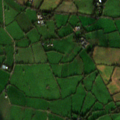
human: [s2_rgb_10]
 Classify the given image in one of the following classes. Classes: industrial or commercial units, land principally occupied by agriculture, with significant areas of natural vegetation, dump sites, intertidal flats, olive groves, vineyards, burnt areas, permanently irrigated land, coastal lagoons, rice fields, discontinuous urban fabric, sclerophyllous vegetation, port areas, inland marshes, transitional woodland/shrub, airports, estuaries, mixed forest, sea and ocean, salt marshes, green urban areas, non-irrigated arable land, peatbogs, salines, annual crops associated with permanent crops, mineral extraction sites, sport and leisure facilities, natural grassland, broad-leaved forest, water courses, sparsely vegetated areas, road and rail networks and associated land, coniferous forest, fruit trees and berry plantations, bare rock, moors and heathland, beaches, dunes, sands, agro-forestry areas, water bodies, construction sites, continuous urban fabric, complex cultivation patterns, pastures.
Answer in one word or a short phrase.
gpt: non-irrigated arable land, pastures